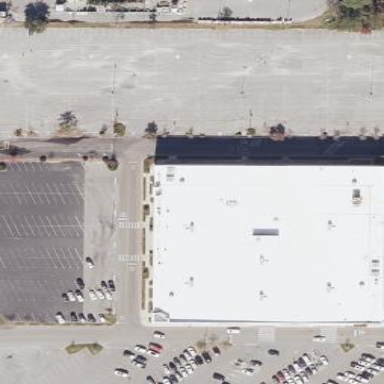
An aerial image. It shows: Department store building.